Question: I have some arrays that I need to plot in a loop with a certain colormap. However, one of my arrays is length-4, and I run into this problem:
'''
import numpy as np
import matplotlib as plt
ns = range(2,8)
cm = plt.cm.get_cmap('spectral')
cmap = [cm(1.*i/len(ns)) for i in range(len(ns))]
for i,n in enumerate(ns):
x = np.linspace(0, 10, num=n)
y = np.zeros(n) + i
plt.scatter(x, y, c=cmap[i], edgecolor='none', s=50, label=n)
plt.legend(loc='lower left')
plt.show()
'''

For 'n=4', it looks like Matplotlib is applying each element of the 'cmap' RGBA-tuple to each value of the array. For the other length arrays, the behavior is expected.
Now, I actually have a much more complicated code and do not want to spend time rewriting the loop. Is there a workaround for this?
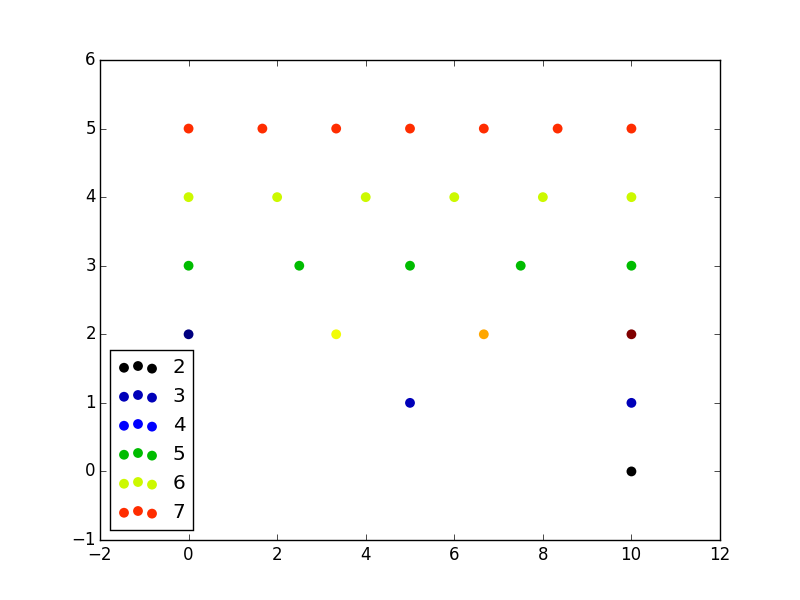
Answer: It looks like you've bumped into an unfortunate API design in the handling of the 'c' argument. One way to work around the problem is to make 'c' an array with shape '(len(x), 4)' containing 'len(x)' copies of the desired color. E.g.
'''
ns = range(2,8)
cm = plt.cm.get_cmap('spectral')
cmap = [cm(1.*i/len(ns)) for i in range(len(ns))]
for i,n in enumerate(ns):
x = np.linspace(0, 10, num=n)
y = np.zeros(n) + i
c = np.tile(cmap[i], (len(x), 1))
plt.scatter(x, y, c=c, edgecolor='none', s=50, label=n)
plt.legend(loc='lower left')
plt.show()
'''
Another alternative is to convert the RBG values into a hex string, and pass the alpha channel of the color using the 'alpha' argument. As @ali_m pointed out in a comment, the function 'matplotlib.colors.rgb2hex' makes this easy. If you know the alpha channel of the color is always 1.0, you can remove the code that creates the 'alpha' argument.
'''
import numpy as np
import matplotlib as mpl
import matplotlib.pyplot as plt
ns = range(2,8)
cm = plt.cm.get_cmap('spectral')
cmap = [cm(1.*i/len(ns)) for i in range(len(ns))]
for i,n in enumerate(ns):
x = np.linspace(0, 10, num=n)
y = np.zeros(n) + i
c = mpl.colors.rgb2hex(cmap[i])
alpha = cmap[i][3]
plt.scatter(x, y, c=c, edgecolor='none', s=50, label=n, alpha=alpha)
plt.legend(loc='lower left')
plt.show()
'''